Field crop: maize
Growth stage: 2
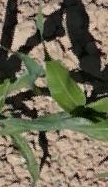
Species: maize